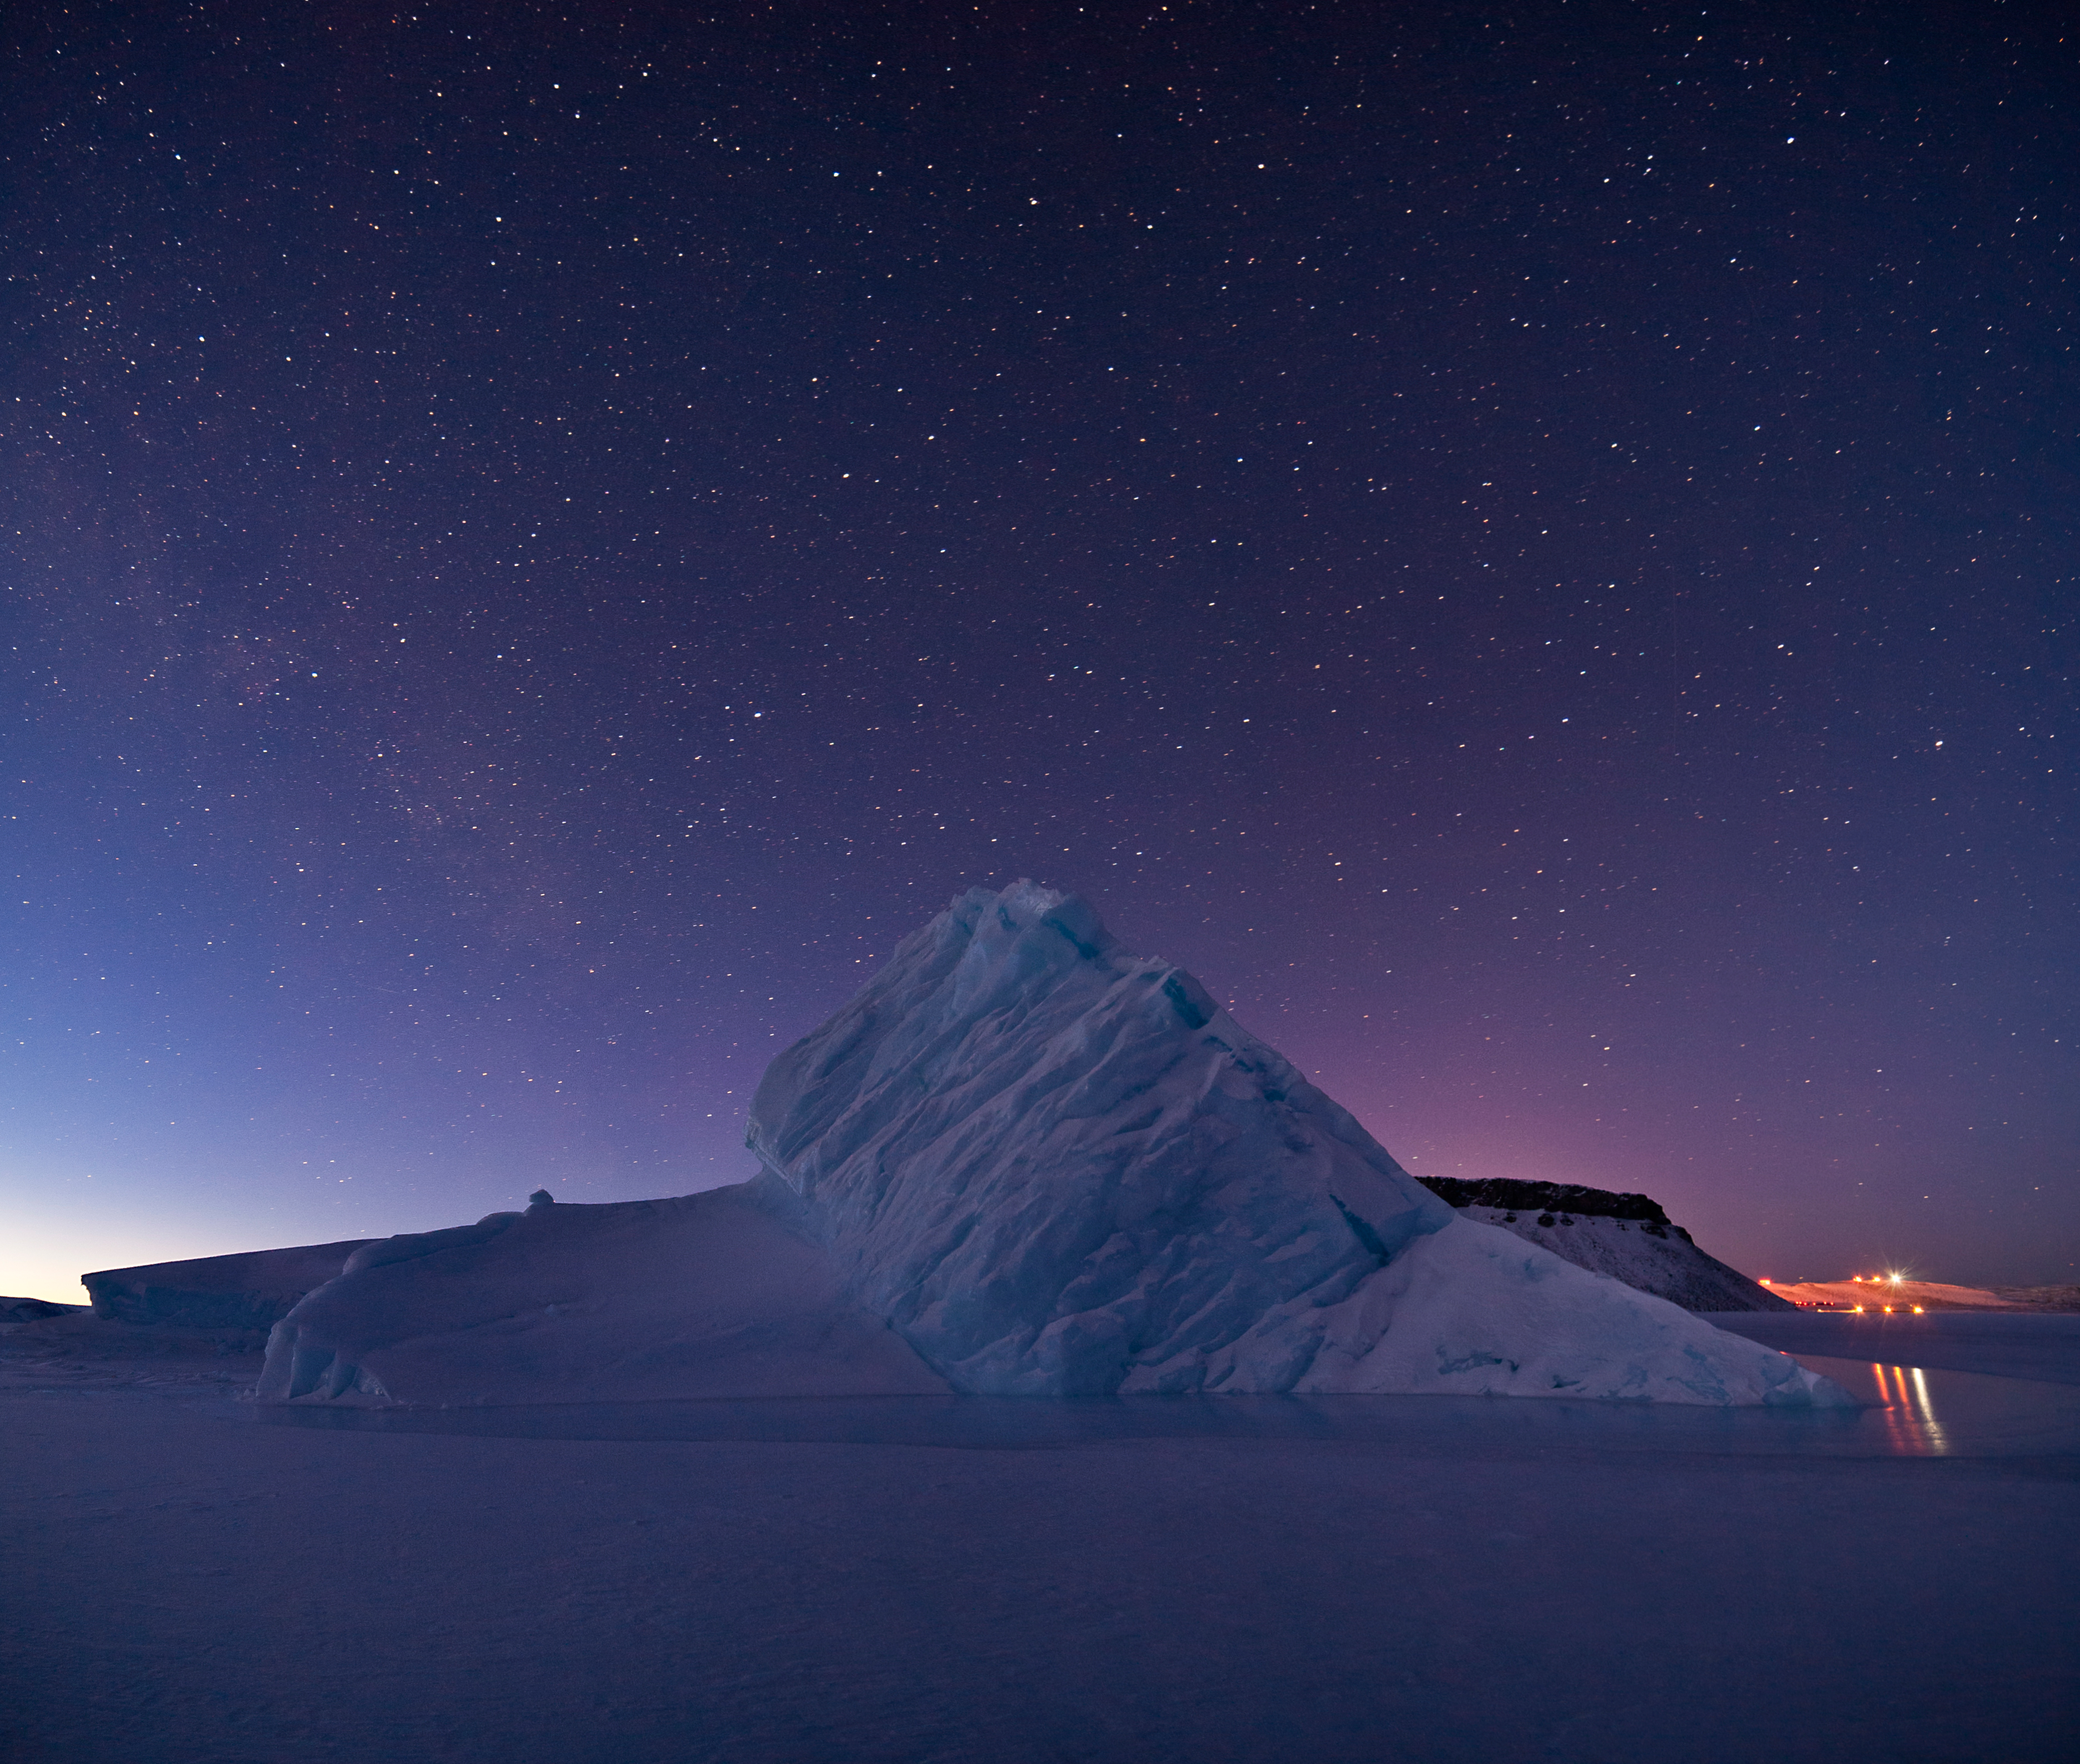
Iceberg in North Star Bay, Greenland Iceberg in North Star Bay, Greenland